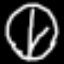
Label: clock